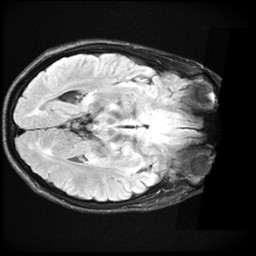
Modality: FLAIR
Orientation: axial
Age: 29
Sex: male
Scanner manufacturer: ge
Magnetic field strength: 3 T
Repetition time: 11 s
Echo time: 0.1497 s